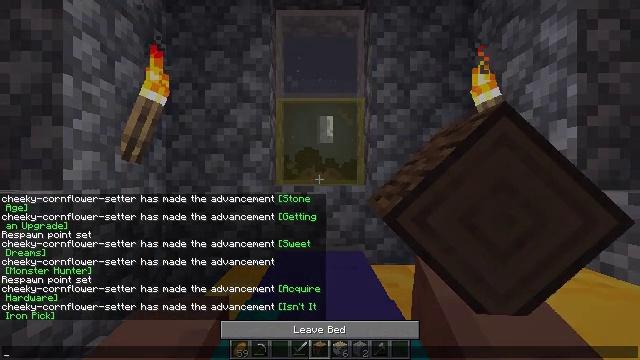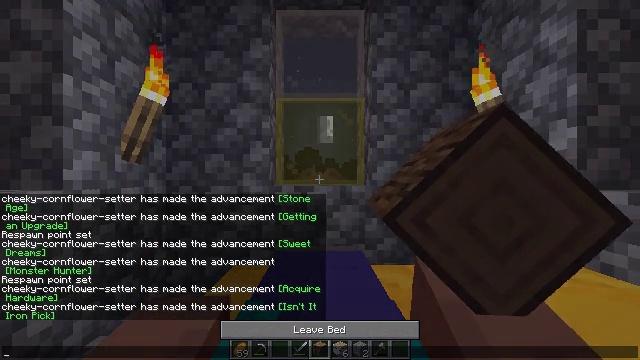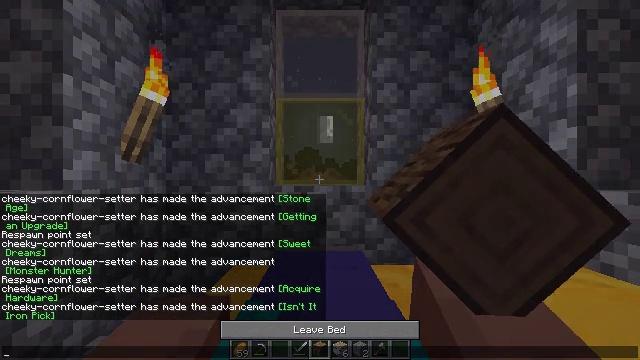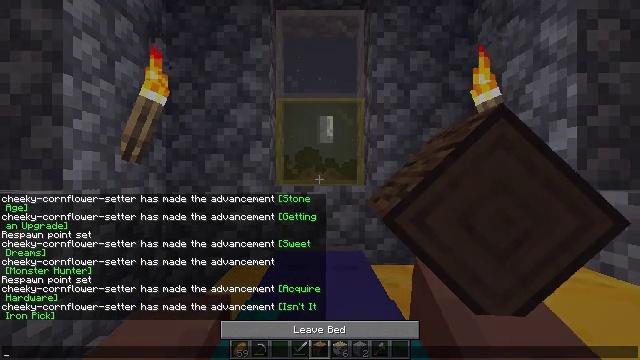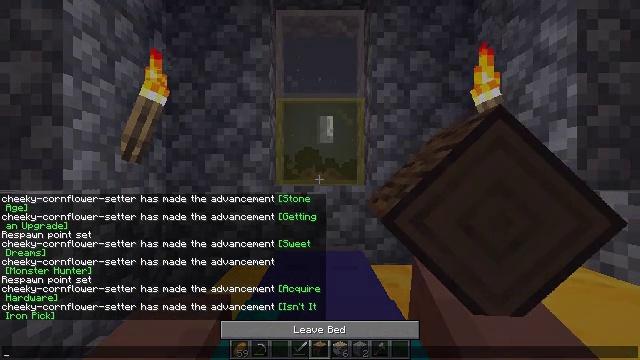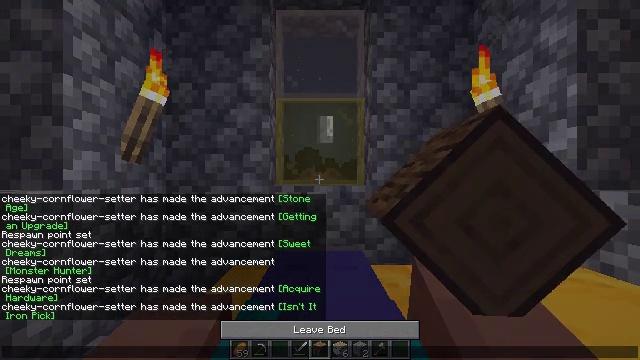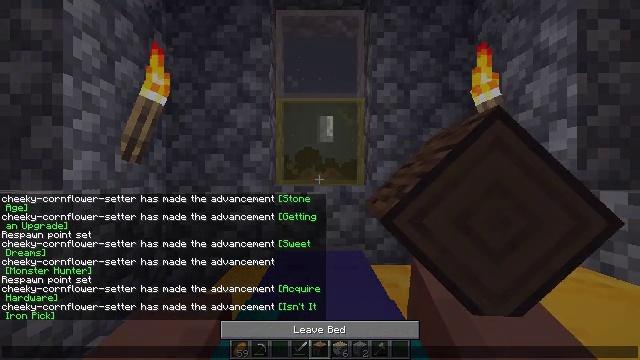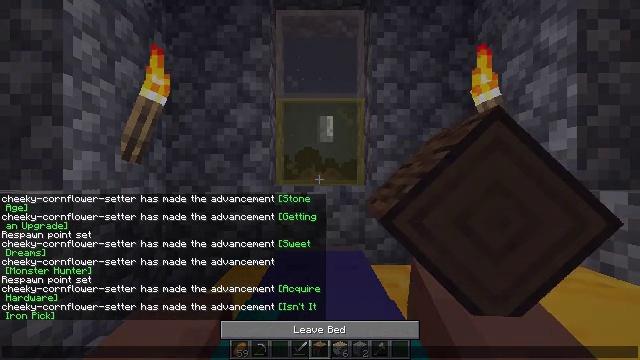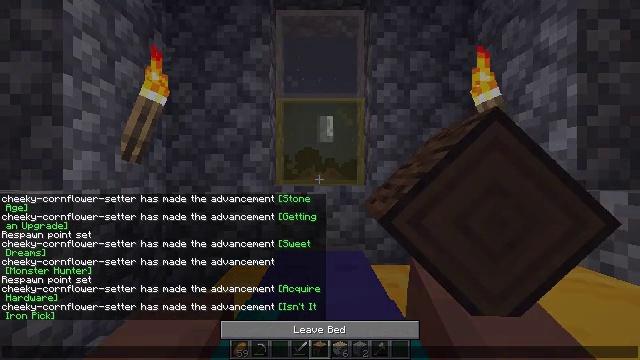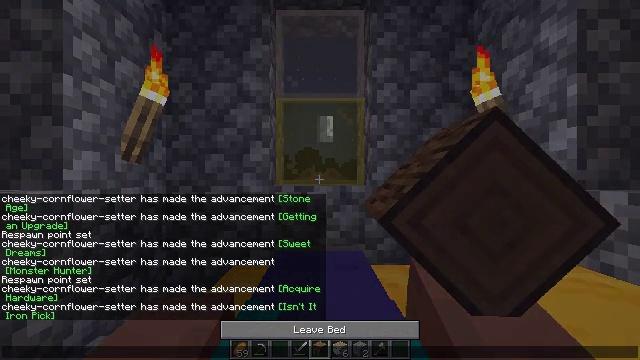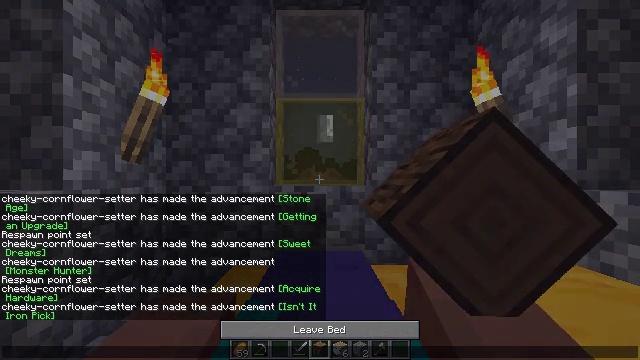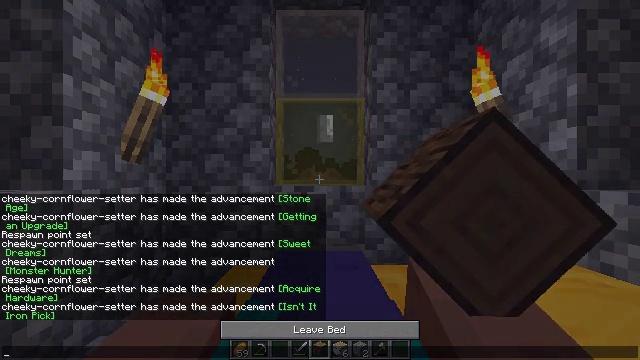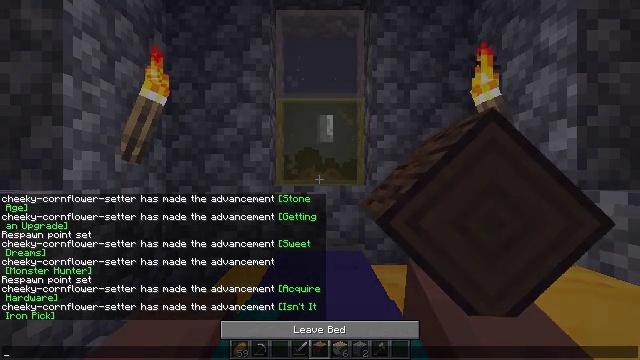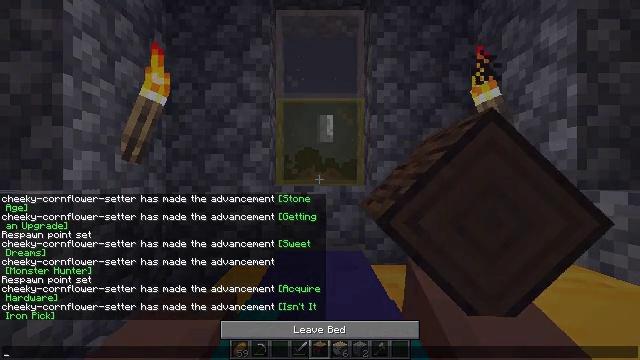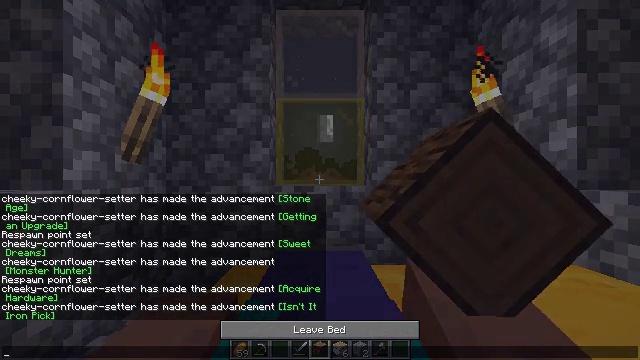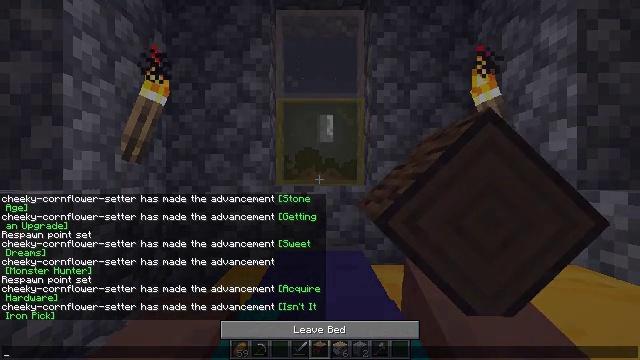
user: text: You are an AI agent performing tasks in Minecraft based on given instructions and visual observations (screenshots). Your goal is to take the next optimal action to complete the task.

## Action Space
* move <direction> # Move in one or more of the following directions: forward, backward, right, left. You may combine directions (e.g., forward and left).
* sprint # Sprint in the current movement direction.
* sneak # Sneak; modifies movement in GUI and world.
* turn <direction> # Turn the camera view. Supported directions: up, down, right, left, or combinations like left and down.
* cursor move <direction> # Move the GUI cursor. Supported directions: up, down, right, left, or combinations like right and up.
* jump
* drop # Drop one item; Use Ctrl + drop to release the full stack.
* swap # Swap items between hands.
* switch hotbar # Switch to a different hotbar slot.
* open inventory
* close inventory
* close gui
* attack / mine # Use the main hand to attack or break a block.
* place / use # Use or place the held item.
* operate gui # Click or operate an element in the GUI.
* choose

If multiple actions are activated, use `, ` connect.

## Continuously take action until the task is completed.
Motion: motion action
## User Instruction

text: Mine tall grass from the ground.
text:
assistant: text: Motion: no_op
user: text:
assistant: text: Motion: no_op
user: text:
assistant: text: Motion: no_op
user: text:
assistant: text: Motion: no_op
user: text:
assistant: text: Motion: no_op
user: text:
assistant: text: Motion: no_op
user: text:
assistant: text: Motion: no_op
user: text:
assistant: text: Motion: no_op
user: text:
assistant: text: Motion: no_op
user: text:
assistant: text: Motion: no_op
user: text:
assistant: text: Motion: no_op
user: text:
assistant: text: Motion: no_op
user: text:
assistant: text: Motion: no_op
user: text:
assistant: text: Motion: no_op
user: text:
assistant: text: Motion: no_op
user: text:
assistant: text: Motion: no_op
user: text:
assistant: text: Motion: no_op
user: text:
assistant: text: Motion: no_op
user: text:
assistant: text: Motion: no_op
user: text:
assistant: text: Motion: no_op
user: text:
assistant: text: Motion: no_op
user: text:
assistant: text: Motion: no_op
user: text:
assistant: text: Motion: no_op
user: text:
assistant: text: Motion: no_op
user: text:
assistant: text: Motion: no_op
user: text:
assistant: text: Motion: no_op
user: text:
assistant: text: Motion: no_op
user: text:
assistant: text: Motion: no_op
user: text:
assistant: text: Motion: no_op
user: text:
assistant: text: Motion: no_op